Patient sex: M
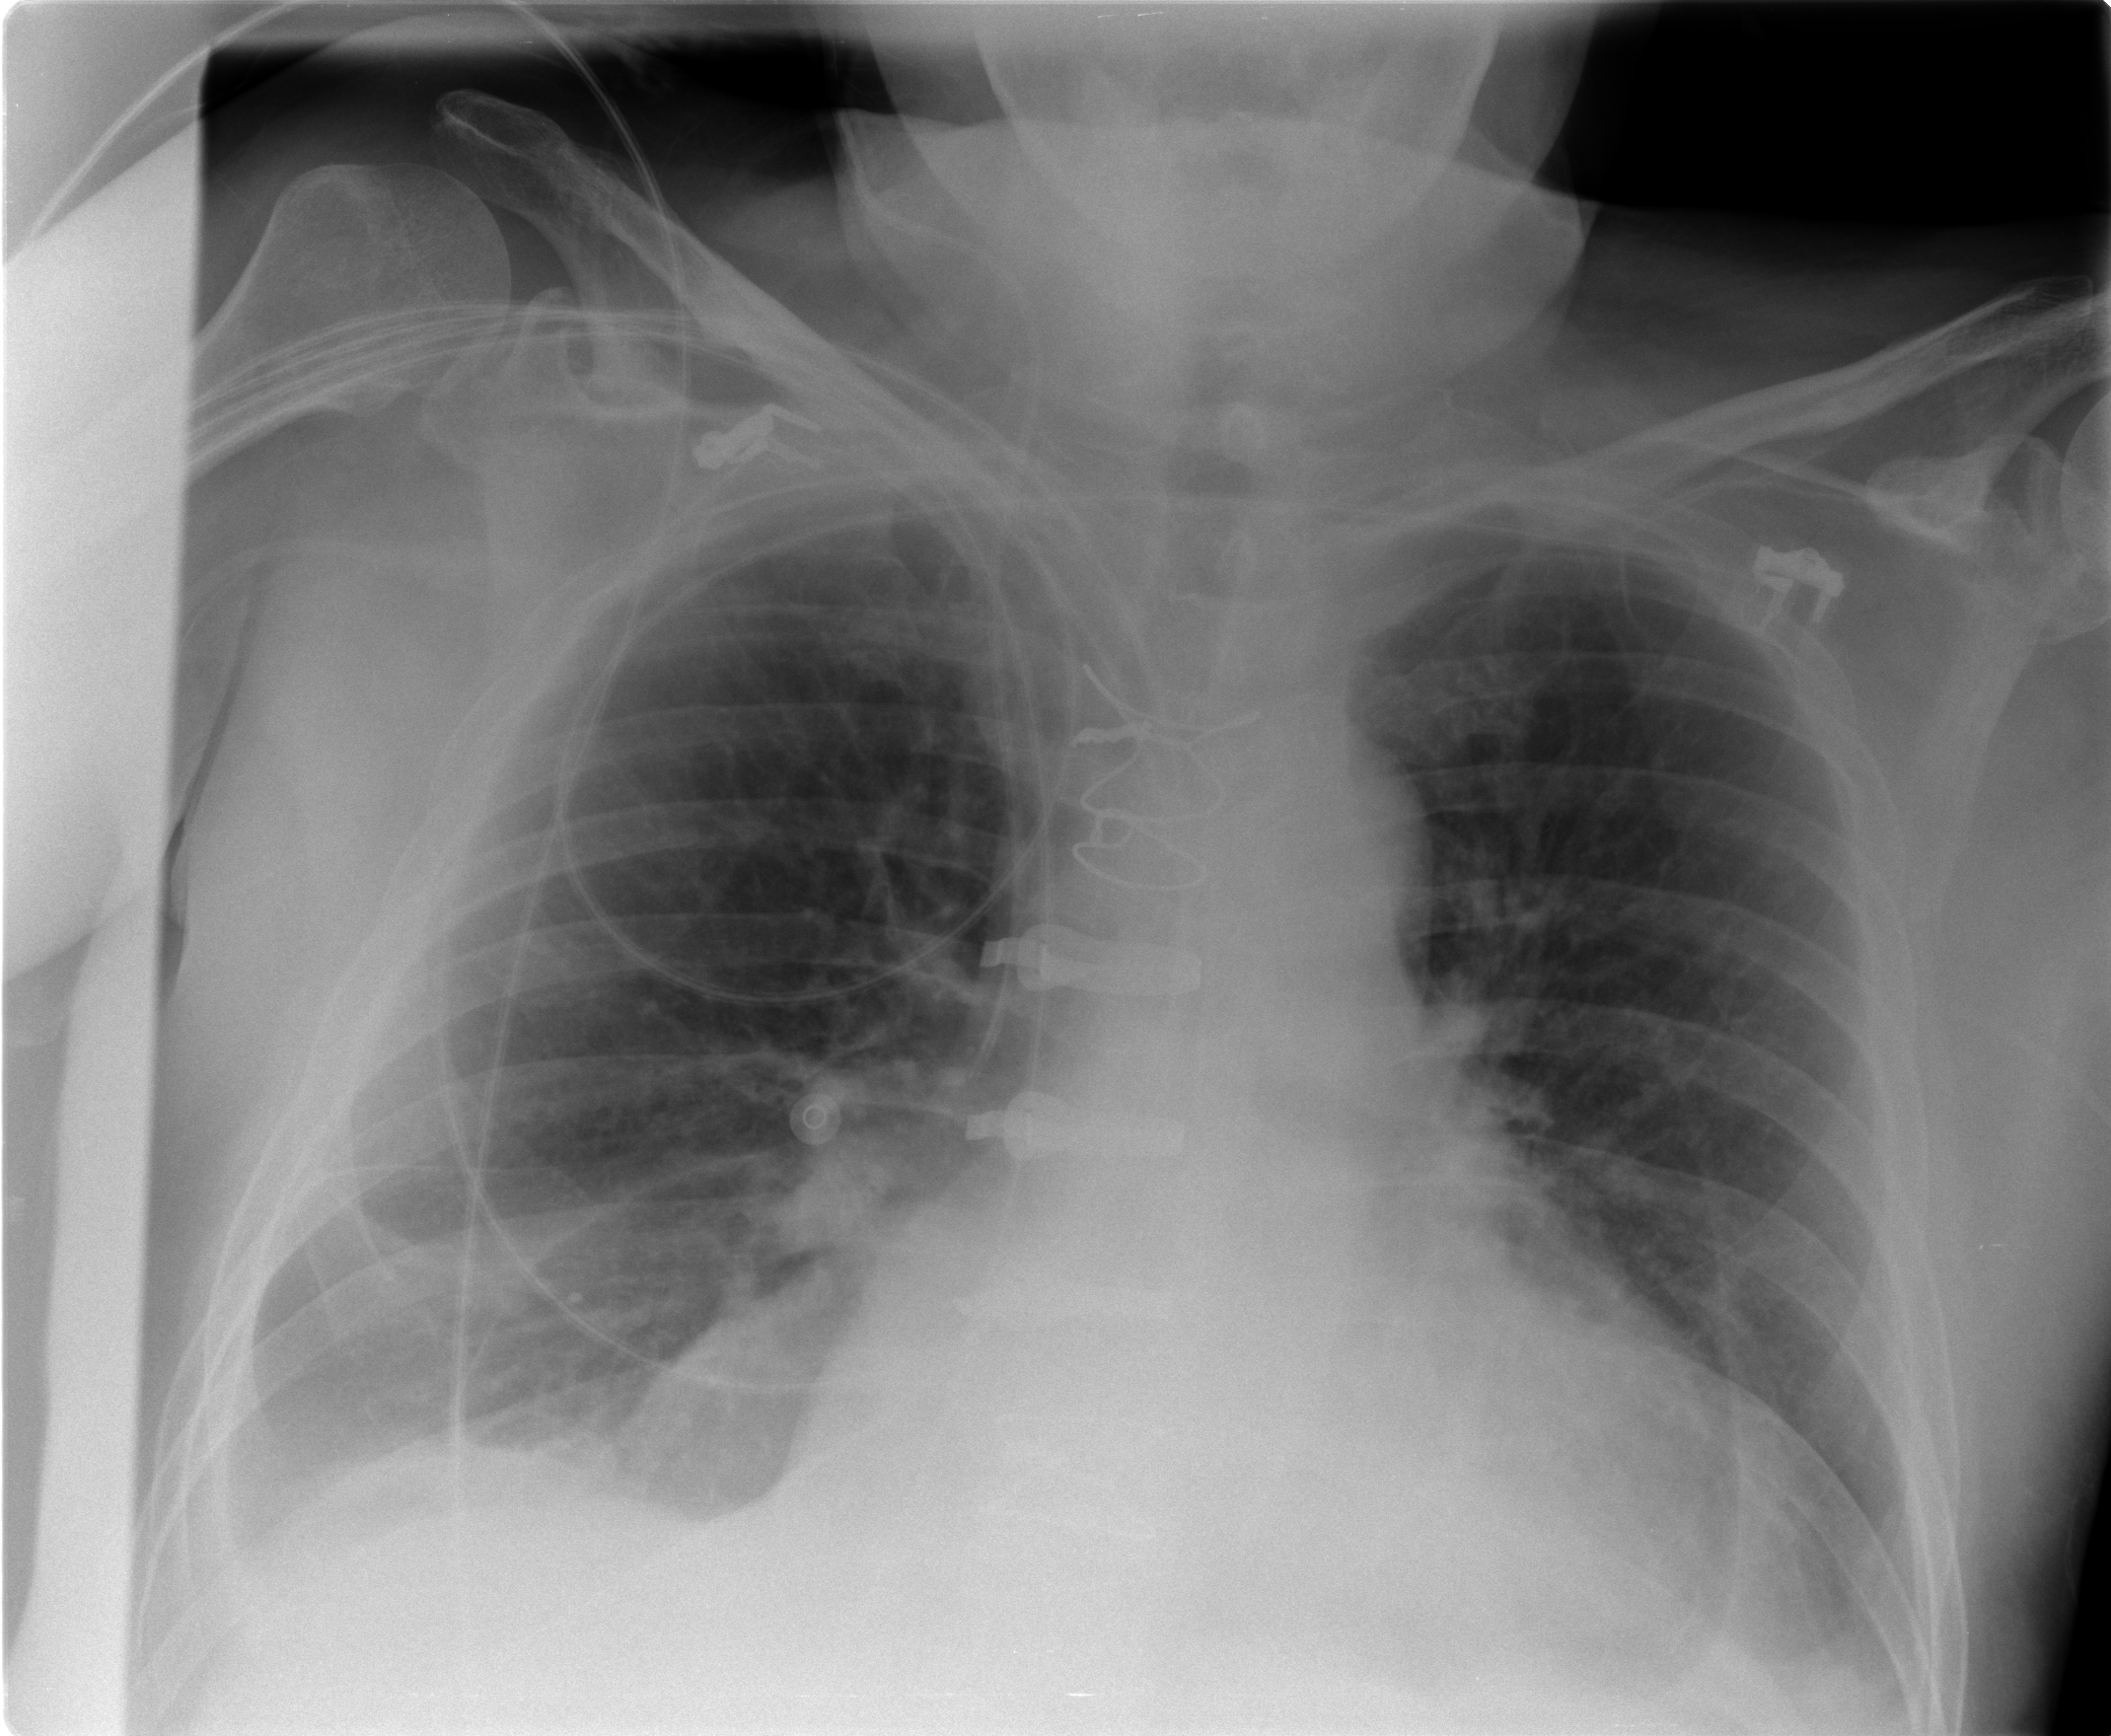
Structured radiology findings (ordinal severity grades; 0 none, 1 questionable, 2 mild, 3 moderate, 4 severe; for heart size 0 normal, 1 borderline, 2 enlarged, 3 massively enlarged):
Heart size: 2
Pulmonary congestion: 2
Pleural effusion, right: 2
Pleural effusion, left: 2
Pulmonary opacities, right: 0
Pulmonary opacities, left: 0
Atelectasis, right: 2
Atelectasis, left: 1